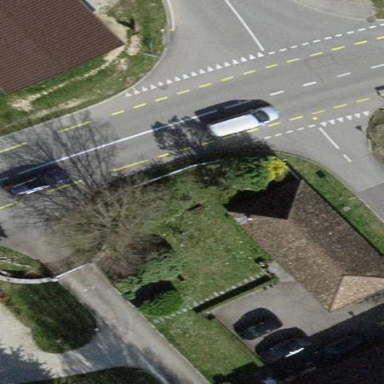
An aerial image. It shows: Simple and straightforward house.